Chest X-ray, AP view. Patient: 14 years old, sex F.
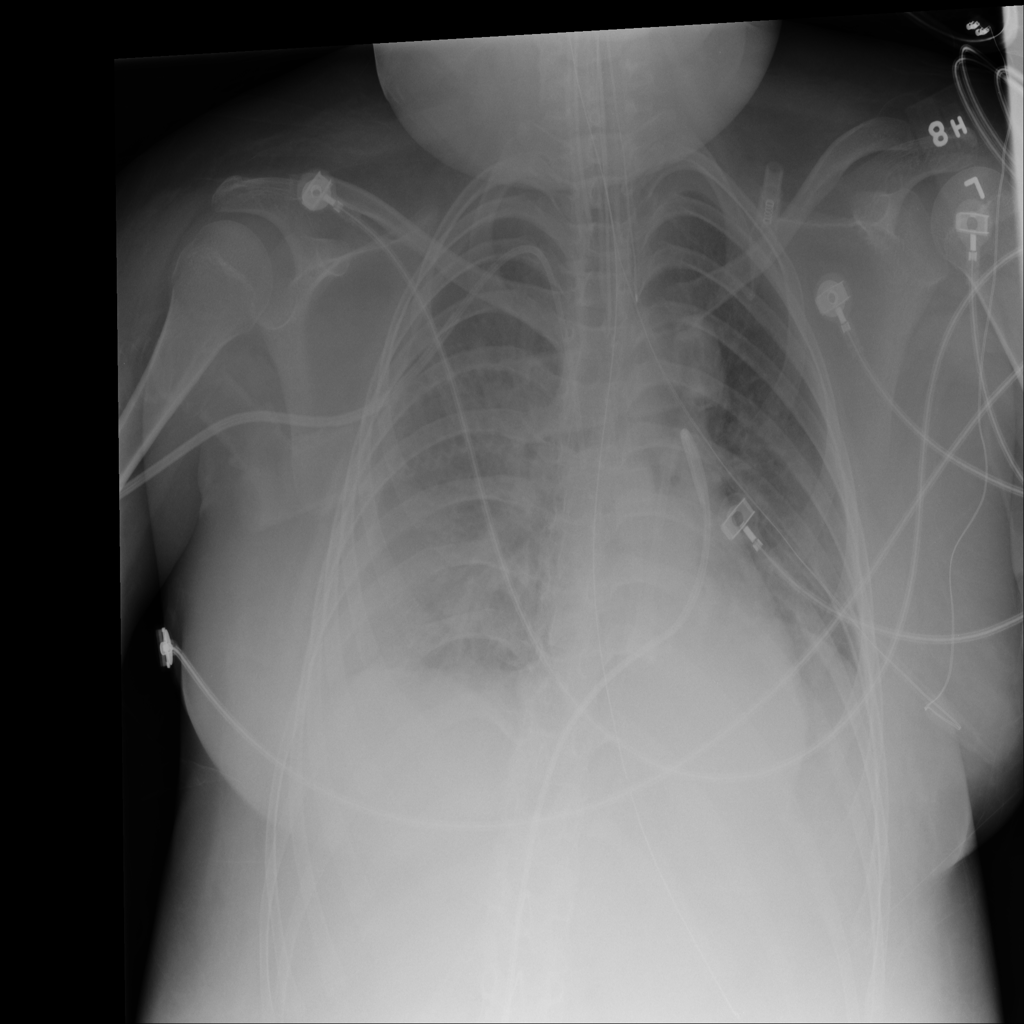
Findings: Consolidation